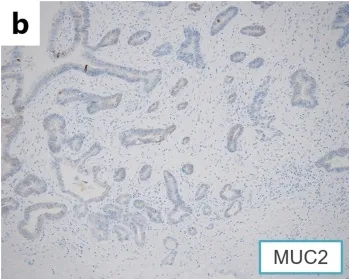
Immunohistochemical stainings are shown below. B. MUC2 was negative.
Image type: pathology (immunostaining)